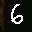
Label: 6